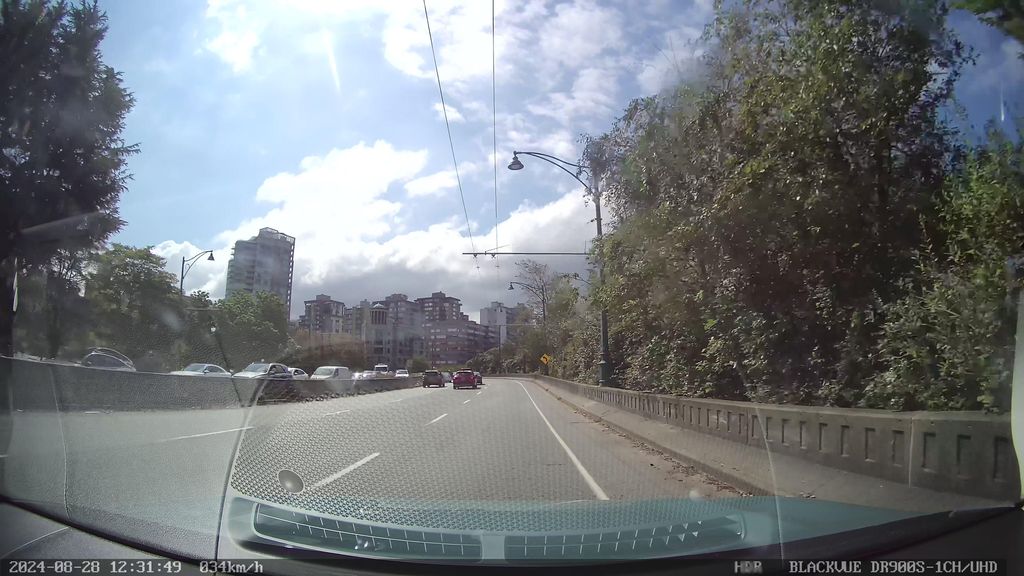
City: vancouver